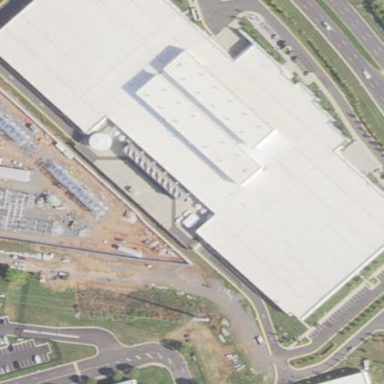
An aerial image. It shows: Data center building.